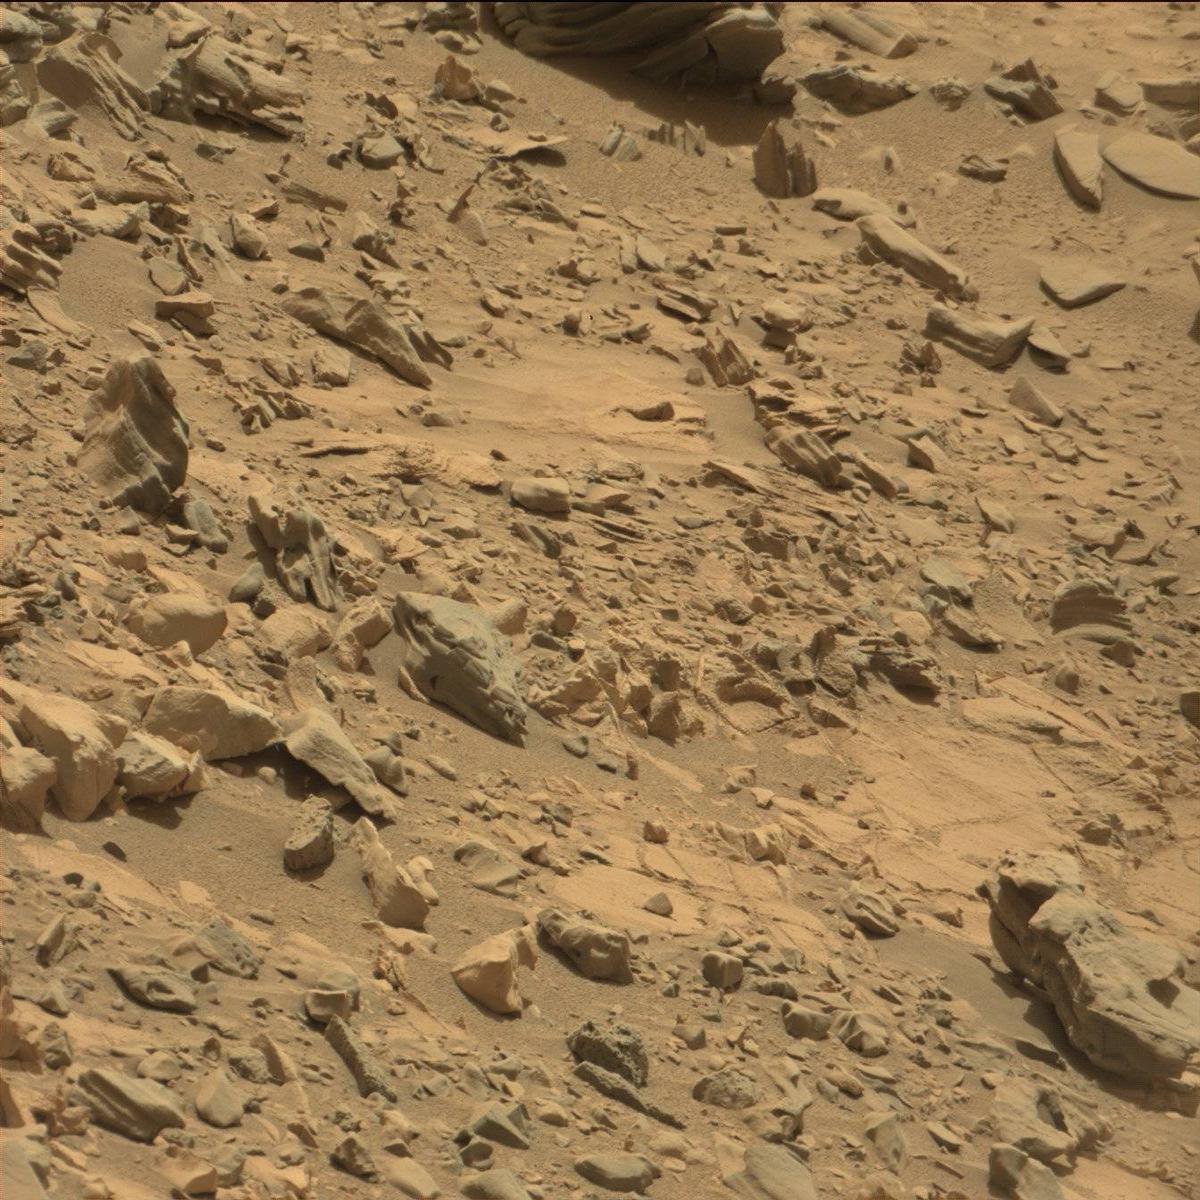
Terrain classes present: Bedrock, Sand / Soil